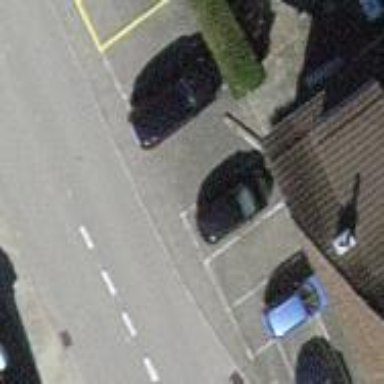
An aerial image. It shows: Parking area.